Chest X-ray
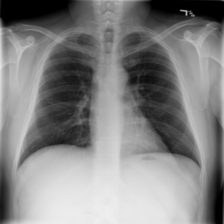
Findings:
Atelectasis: negative
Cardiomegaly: negative
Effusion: negative
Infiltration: negative
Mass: negative
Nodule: negative
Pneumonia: negative
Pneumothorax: negative
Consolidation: negative
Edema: negative
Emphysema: negative
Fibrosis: negative
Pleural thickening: negative
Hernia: negative